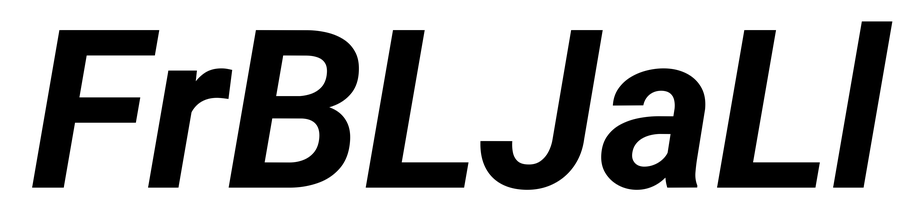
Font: Roboto-Italic_Bold_Italic